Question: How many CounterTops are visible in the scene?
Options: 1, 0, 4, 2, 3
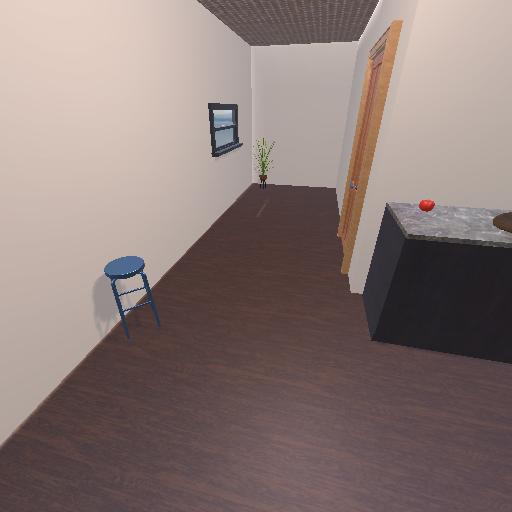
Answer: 1